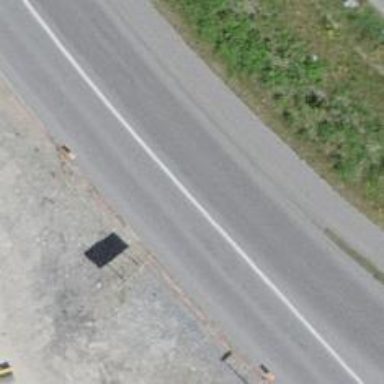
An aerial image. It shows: Secondary road with asphalt surface.